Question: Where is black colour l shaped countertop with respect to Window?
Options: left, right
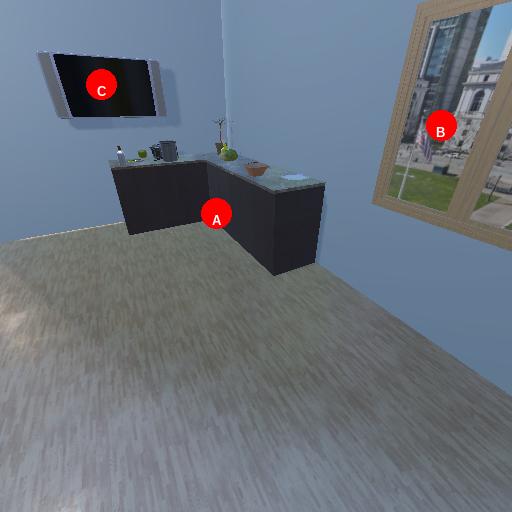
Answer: left